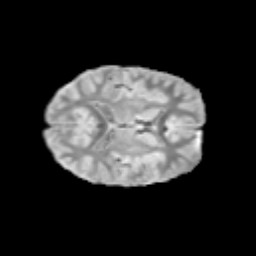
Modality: T2w
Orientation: axial
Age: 12
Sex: male
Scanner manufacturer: siemens
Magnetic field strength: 3 T
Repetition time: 3.8 s
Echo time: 0.07 s